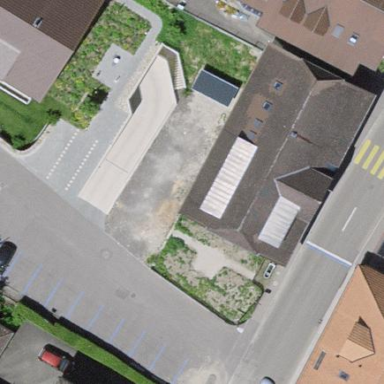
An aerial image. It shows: Street side parking area.